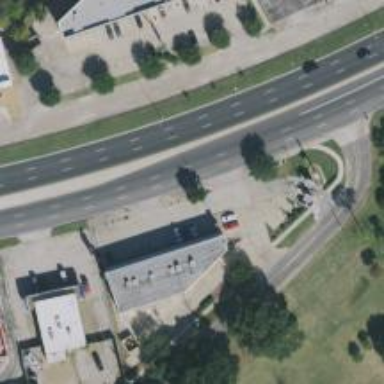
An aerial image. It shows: Primary highway with separate sidewalk.